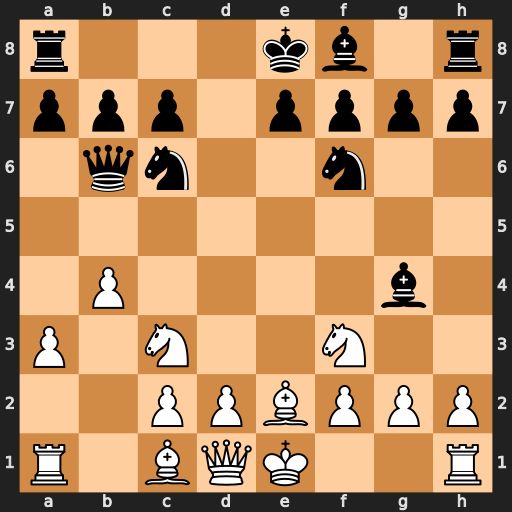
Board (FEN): r3kb1r/ppp1pppp/1qn2n2/8/1P4b1/P1N2N2/2PPBPPP/R1BQK2R
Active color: w
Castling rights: KQkq
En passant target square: -
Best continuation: Na4 Bxf3 Nxb6